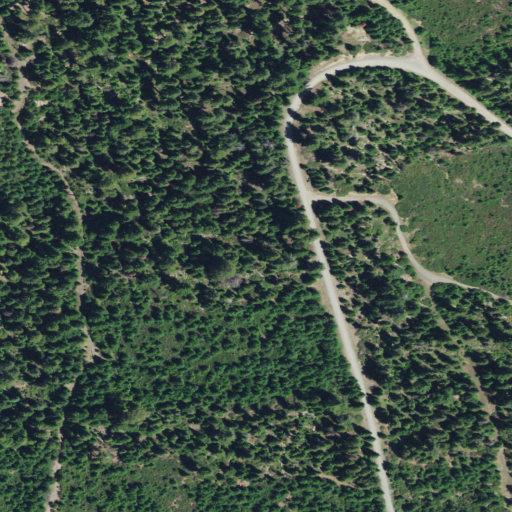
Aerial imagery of ridge(s) in Oregon named Center Ridge containing evergreen forest, open development, medium intensity development, low intensity development, and high intensity development